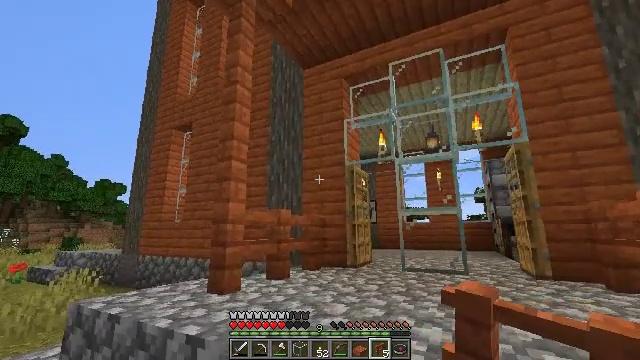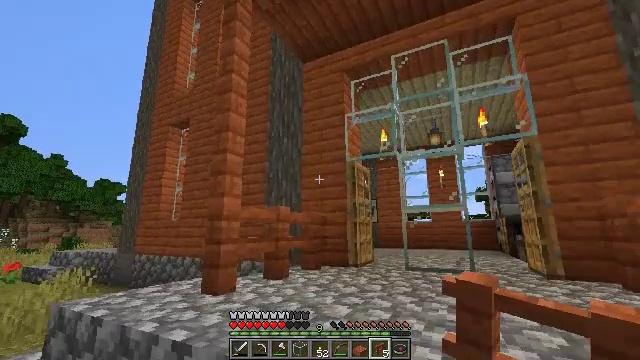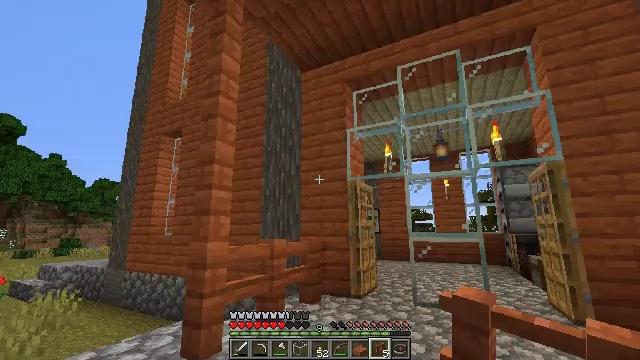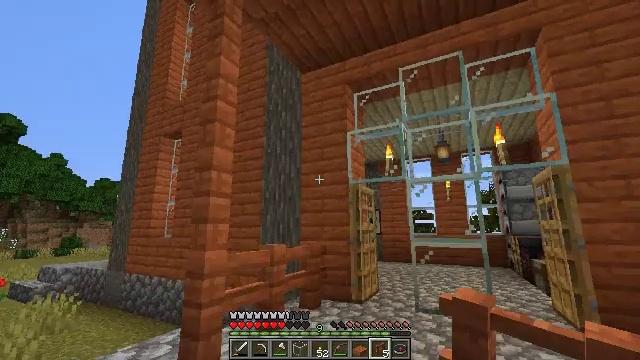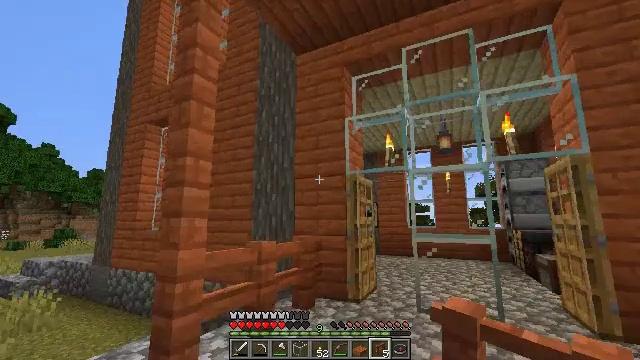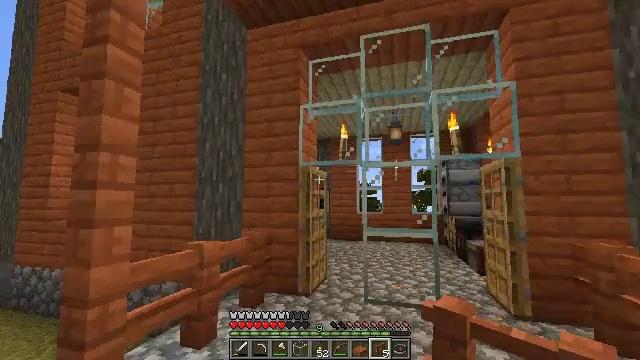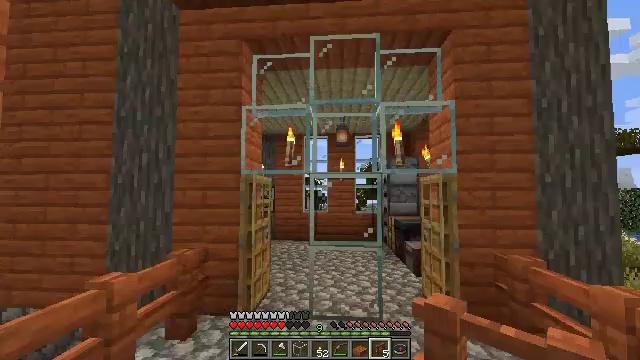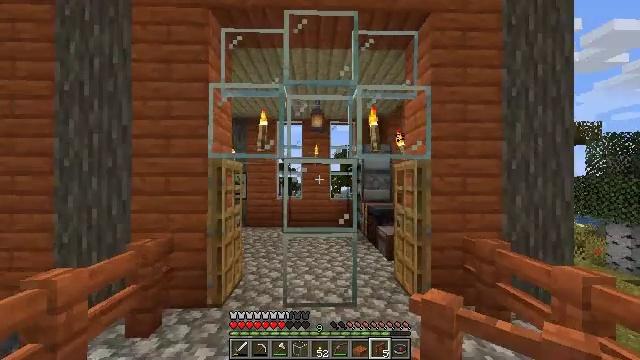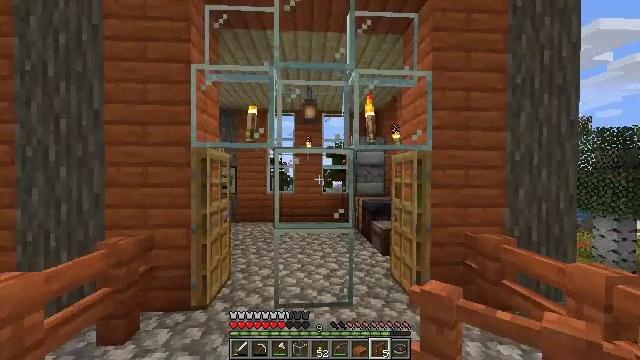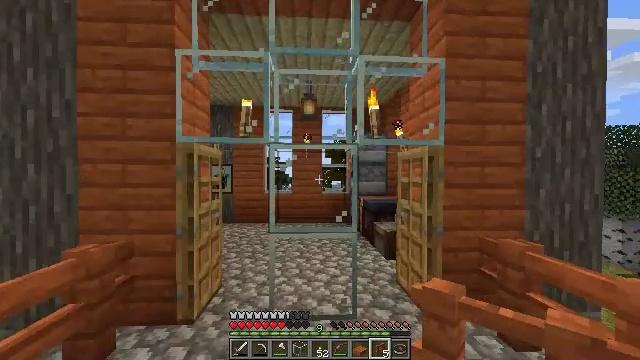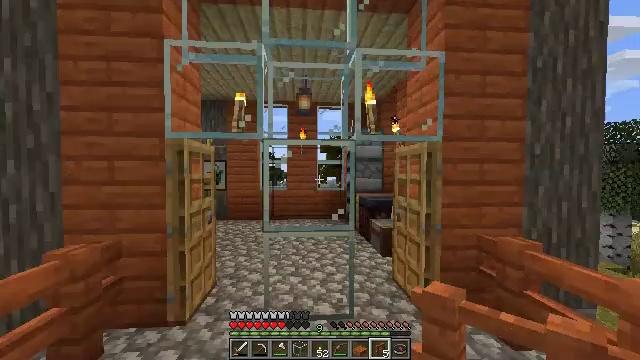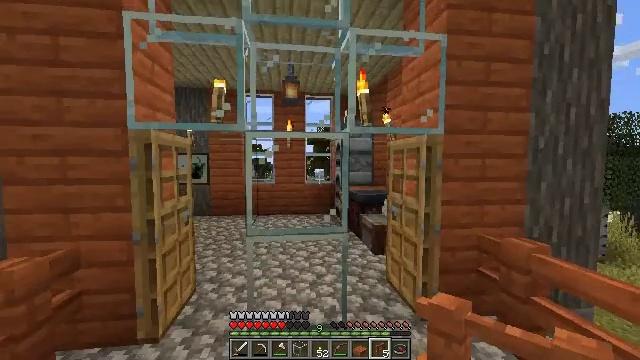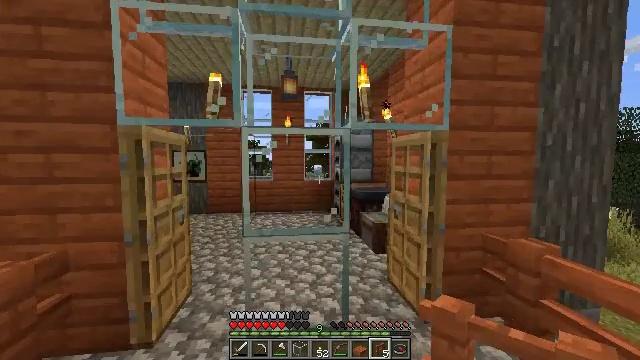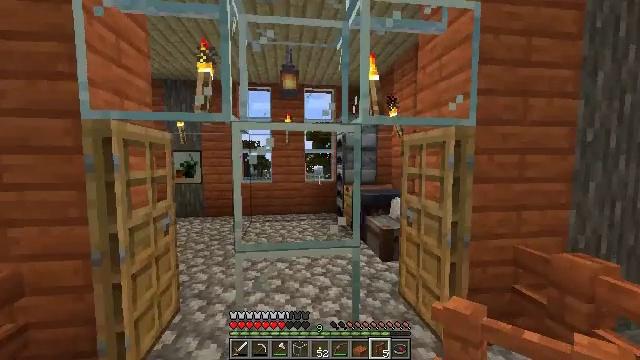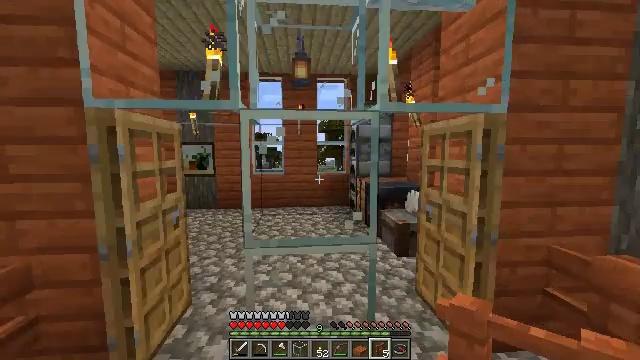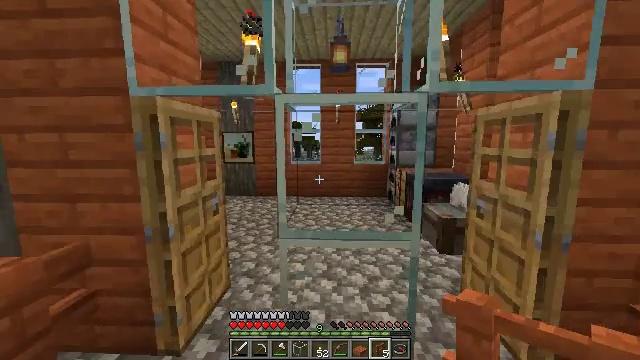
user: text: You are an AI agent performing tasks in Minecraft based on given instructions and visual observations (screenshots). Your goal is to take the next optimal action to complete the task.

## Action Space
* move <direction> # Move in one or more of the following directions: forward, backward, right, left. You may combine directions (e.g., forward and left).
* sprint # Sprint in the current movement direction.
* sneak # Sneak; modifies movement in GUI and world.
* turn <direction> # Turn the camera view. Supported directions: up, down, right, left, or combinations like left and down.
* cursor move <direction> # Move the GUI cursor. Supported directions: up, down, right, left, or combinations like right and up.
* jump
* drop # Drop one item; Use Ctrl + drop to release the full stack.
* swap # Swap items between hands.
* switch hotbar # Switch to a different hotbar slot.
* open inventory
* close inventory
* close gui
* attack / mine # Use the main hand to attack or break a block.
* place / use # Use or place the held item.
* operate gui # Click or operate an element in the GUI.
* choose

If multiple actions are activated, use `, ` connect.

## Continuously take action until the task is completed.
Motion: motion action
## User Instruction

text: Attack the acacia slab with your tool.
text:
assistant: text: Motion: move forward
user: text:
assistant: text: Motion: move forward
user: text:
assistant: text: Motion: move forward
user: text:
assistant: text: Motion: move forward, turn down
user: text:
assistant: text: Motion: move forward, turn right and down
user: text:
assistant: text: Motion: move forward, turn right and down
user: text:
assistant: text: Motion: move forward, turn right and down
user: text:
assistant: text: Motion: move forward, turn right and down
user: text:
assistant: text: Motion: move forward
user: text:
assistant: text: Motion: move forward, turn right
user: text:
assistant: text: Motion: move forward, turn right and down
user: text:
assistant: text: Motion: move forward
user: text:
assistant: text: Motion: move forward
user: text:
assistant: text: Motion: move forward, turn left and down
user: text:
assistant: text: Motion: move forward, turn left and down
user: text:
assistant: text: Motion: move forward, turn left and down
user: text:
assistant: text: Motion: move forward, turn left
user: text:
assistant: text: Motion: move forward and move left
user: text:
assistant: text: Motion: move forward and move left, turn right
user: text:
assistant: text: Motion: move forward and move left, turn right and up
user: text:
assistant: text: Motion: move forward, turn right and up
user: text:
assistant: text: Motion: move forward, turn right
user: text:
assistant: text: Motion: move forward, turn right
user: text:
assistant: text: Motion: move forward, turn right
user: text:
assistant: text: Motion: move forward
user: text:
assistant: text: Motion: move forward
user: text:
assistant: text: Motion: move forward
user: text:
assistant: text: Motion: move forward, turn left and down
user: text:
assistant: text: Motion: move forward, turn left and down
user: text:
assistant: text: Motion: move forward, turn left and down